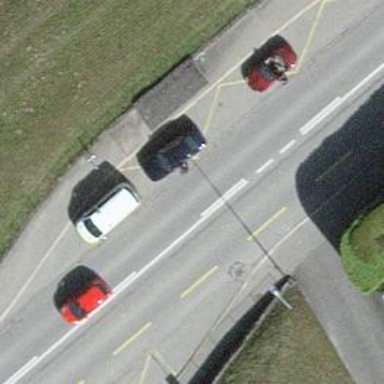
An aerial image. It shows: Secondary road with cycle lane on the left.